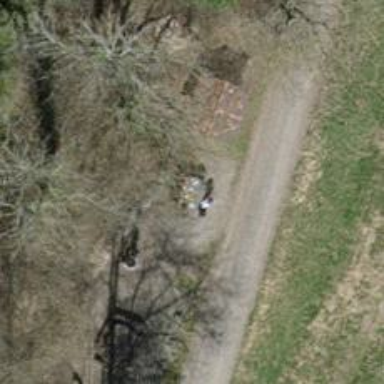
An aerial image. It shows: Picnic site with barbecue facilities available.